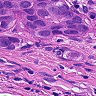
Metastatic tissue present: yes